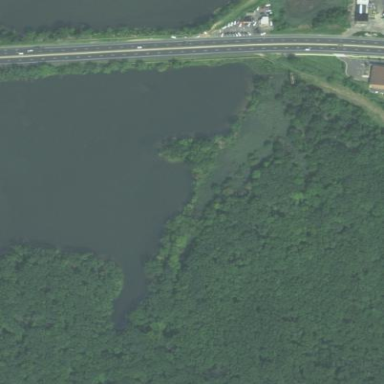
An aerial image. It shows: Marshy wetland area.